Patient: sex F, age 71
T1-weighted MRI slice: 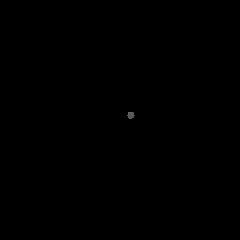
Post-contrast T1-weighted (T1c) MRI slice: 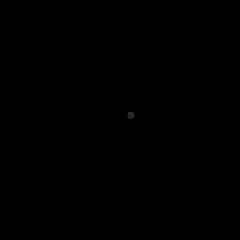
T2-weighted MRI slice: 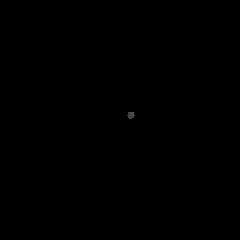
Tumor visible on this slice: no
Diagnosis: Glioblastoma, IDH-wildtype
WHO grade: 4